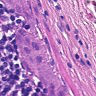
Metastatic tissue present: yes